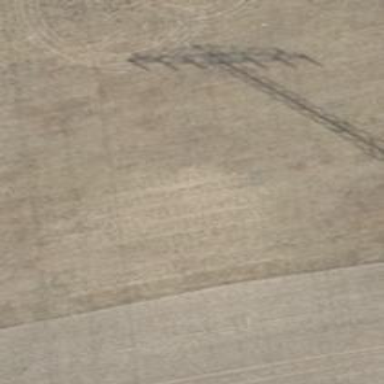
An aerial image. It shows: Abandoned historic power tower.